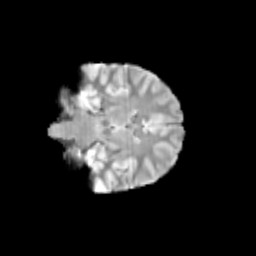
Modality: T2w
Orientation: coronal
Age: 10
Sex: female
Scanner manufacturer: siemens
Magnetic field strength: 3 T
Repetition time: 3.8 s
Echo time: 0.07 s